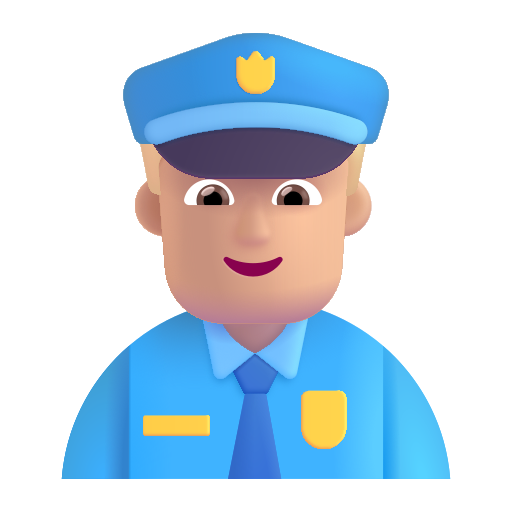
man police officer color  light